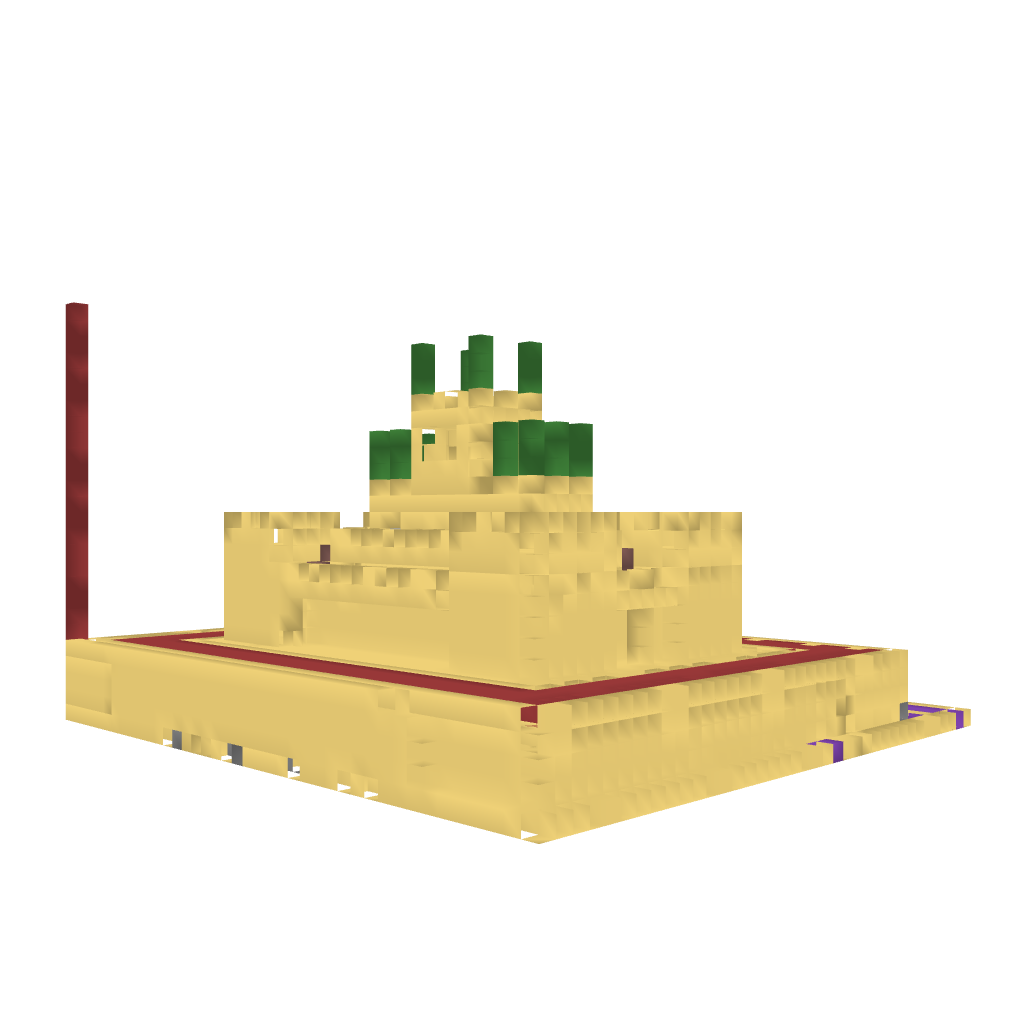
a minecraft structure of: sand castle bad low quality